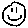
Label: smiley face